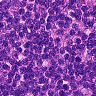
Metastatic tissue present: no